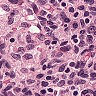
Metastatic tissue present: no